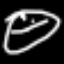
Label: clock